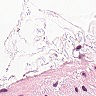
Metastatic tissue present: no